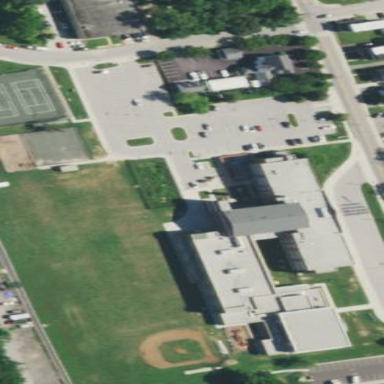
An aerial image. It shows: Elementary school building.